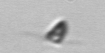
Label: Pyramimonas